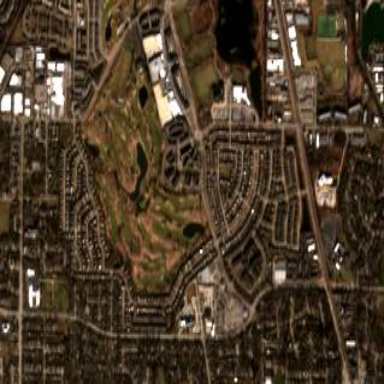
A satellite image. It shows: Golf course.